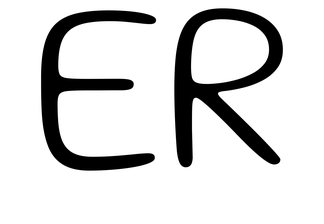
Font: Gluten_ExtraLight